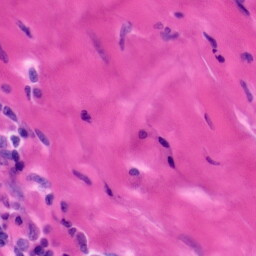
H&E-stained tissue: Tonsil